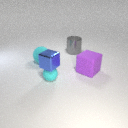
small cyan rubber sphere below small blue metal cube